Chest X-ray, AP view. Patient: 65 years old, sex F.
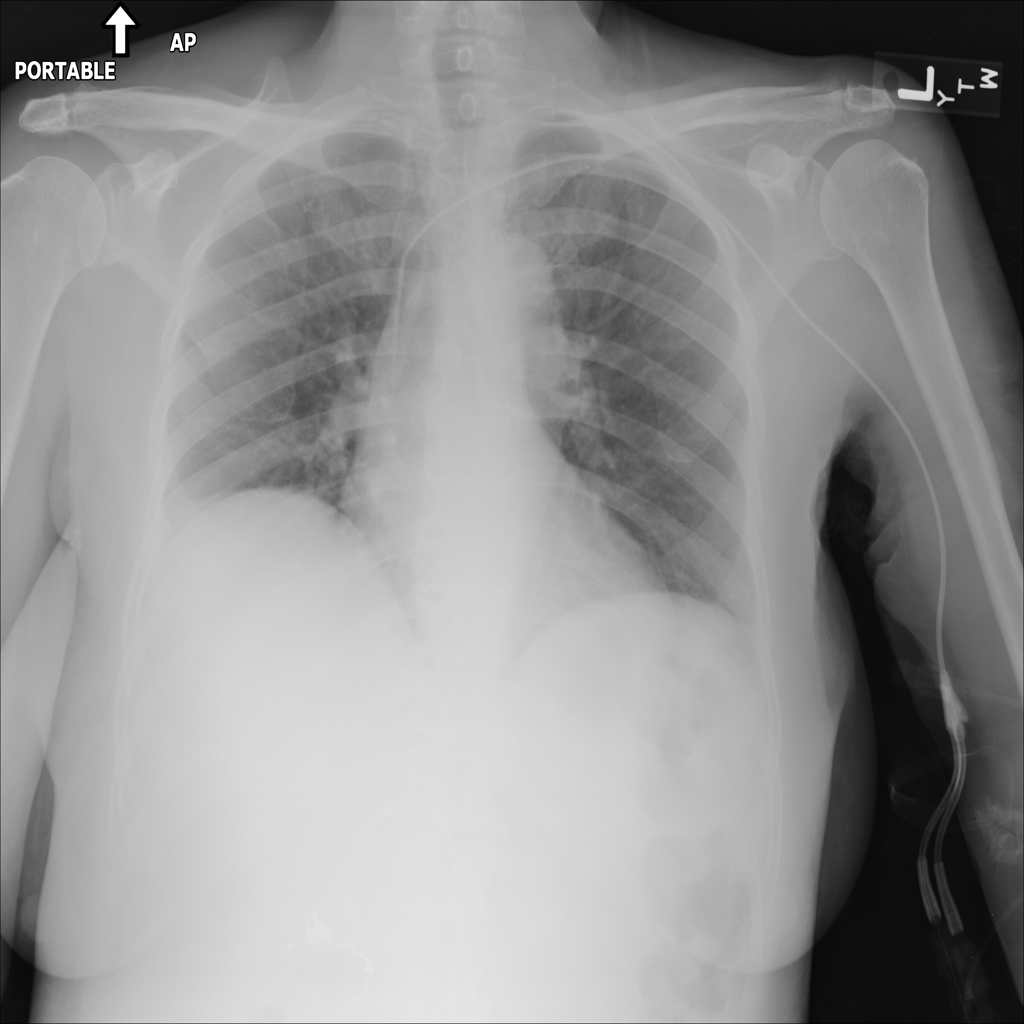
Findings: No Finding